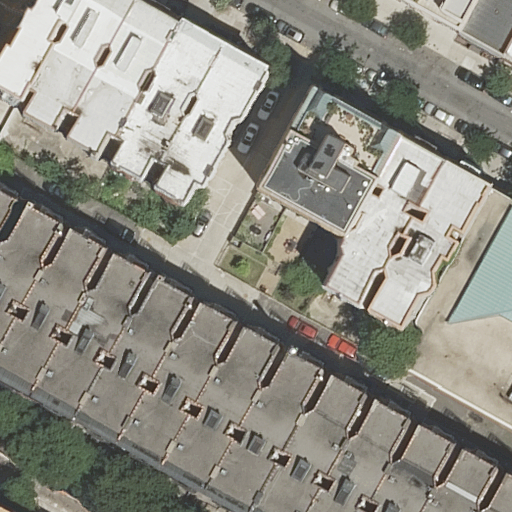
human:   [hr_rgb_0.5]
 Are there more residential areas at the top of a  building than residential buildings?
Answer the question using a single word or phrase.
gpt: no

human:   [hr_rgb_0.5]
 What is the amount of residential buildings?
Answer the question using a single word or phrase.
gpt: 25

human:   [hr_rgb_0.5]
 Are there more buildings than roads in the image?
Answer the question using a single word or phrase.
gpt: yes

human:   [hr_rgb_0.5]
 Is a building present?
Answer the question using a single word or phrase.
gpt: yes

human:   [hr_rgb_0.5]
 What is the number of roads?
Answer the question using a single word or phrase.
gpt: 2

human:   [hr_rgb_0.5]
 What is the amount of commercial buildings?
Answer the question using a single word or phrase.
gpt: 0

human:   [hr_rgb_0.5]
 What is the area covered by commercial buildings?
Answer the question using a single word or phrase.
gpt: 0m2

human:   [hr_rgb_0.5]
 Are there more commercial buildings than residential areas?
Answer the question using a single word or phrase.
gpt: no

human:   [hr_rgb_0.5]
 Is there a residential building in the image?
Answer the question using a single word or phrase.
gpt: yes

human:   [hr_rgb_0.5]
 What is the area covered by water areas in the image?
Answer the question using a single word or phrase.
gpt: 0m2

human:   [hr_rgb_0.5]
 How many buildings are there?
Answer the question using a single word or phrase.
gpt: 25

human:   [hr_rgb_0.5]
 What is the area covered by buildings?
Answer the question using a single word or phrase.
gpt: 5480m2

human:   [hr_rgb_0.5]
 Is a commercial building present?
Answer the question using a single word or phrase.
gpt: no

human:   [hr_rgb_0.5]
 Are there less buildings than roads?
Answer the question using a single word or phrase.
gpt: no

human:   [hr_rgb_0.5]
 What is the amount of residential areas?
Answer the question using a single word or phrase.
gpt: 1

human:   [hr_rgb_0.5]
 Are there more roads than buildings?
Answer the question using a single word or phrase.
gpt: no

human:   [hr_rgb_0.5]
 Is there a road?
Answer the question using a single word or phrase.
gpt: yes

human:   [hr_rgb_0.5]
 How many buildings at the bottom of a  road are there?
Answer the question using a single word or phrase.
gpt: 17

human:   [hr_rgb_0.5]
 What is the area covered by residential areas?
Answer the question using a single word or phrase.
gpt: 4273m2

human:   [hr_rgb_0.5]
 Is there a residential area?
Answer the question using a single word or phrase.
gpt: yes

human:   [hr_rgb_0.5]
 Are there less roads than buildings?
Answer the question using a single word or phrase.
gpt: yes

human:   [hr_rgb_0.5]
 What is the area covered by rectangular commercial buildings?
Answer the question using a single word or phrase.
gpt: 0m2

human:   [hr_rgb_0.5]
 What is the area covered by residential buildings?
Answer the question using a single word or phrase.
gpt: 5480m2

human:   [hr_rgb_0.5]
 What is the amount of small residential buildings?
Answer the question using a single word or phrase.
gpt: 7

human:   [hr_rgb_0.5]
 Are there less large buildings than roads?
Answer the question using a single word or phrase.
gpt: yes

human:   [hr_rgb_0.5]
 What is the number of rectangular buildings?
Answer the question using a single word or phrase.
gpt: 5

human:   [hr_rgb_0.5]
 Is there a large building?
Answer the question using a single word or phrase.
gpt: yes

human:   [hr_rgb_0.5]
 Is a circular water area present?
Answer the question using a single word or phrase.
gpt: no

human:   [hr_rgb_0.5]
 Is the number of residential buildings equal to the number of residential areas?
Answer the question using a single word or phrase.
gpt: no

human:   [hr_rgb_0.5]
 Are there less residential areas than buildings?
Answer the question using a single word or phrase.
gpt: yes

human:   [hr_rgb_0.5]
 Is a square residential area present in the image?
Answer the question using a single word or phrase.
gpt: no

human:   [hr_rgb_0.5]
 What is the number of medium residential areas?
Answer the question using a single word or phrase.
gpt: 0

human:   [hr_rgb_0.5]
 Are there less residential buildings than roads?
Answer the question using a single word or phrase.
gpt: no

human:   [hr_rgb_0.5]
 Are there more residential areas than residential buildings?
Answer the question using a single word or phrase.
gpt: no

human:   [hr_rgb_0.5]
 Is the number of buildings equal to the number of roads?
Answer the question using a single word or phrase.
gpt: no

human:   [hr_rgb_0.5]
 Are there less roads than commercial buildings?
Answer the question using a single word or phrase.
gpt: no

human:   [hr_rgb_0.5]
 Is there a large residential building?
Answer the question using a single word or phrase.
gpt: yes

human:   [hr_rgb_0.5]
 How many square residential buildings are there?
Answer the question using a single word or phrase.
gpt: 0

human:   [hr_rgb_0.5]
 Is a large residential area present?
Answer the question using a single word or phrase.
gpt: yes

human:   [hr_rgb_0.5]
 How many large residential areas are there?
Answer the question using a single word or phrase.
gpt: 1

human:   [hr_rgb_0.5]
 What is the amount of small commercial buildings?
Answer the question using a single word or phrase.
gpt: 0

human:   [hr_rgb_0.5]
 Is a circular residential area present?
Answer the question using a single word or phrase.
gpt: no

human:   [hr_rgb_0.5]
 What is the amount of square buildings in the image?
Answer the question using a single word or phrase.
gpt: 0

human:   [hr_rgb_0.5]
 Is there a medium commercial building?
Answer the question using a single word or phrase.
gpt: no

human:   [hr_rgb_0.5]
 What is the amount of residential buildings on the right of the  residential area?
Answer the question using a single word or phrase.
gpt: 11

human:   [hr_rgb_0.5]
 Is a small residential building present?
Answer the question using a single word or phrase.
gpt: yes

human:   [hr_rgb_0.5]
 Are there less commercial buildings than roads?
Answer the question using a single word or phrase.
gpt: yes

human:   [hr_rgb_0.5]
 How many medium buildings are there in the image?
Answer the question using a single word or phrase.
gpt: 17

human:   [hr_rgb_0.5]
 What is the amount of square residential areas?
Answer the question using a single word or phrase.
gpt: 0

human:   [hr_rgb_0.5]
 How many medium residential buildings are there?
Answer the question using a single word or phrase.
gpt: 17

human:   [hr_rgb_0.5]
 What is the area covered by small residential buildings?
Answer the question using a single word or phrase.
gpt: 182m2

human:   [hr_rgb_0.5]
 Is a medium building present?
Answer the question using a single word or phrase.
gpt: yes

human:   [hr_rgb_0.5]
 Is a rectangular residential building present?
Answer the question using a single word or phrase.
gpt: yes

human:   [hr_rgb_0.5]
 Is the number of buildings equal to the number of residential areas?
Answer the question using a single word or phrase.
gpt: no

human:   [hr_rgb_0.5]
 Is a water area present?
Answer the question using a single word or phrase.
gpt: no

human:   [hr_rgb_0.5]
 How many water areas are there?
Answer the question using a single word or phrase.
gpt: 0

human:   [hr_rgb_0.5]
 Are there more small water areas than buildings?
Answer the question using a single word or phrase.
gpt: no

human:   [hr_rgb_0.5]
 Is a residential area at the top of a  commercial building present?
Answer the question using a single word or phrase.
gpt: no

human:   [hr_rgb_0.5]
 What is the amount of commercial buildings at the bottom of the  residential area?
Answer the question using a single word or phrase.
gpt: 0

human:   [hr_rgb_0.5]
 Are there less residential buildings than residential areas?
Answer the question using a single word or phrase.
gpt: no

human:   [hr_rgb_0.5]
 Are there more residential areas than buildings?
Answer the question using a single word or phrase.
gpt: no

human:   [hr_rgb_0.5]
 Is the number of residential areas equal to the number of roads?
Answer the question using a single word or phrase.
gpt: no

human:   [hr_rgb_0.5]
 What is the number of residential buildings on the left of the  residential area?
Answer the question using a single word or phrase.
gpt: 10

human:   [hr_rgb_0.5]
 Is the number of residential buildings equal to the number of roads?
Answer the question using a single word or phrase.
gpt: no